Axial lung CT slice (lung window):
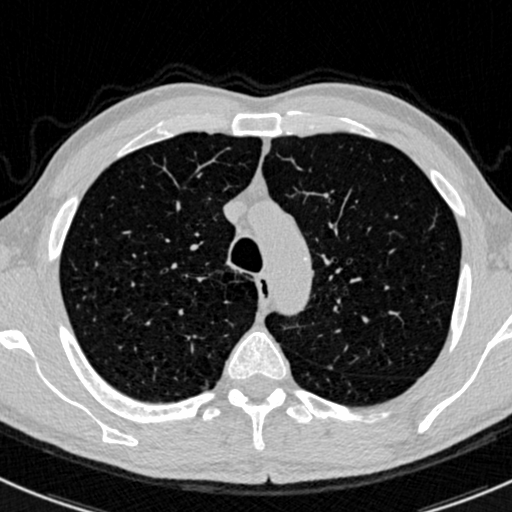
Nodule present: yes
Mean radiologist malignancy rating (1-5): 1